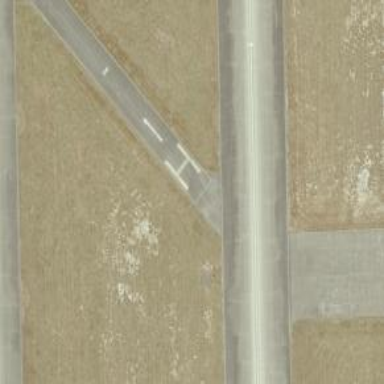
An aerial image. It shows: Asphalt runway at the airport.